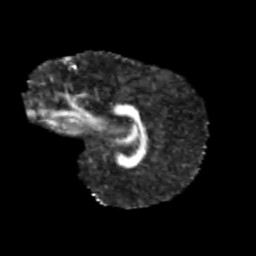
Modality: FA
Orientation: sagittal
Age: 11
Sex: female
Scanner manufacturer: siemens
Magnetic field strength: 3 T
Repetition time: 3.8 s
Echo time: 0.07 s